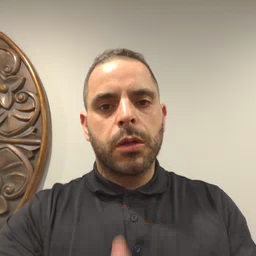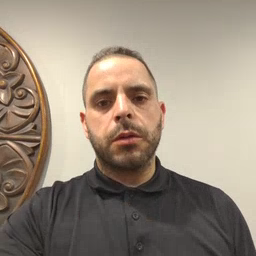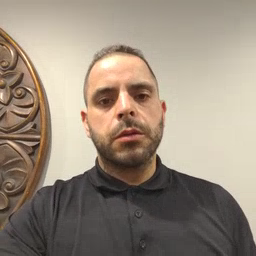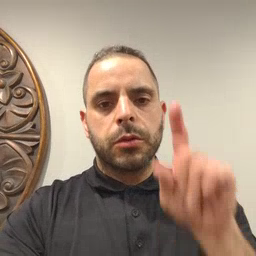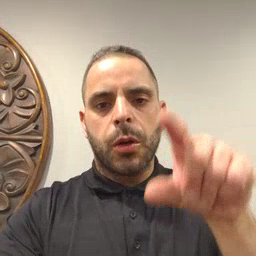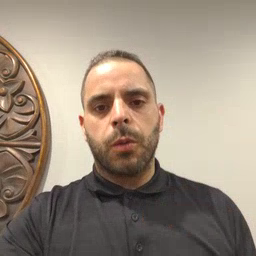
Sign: go